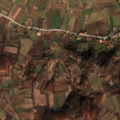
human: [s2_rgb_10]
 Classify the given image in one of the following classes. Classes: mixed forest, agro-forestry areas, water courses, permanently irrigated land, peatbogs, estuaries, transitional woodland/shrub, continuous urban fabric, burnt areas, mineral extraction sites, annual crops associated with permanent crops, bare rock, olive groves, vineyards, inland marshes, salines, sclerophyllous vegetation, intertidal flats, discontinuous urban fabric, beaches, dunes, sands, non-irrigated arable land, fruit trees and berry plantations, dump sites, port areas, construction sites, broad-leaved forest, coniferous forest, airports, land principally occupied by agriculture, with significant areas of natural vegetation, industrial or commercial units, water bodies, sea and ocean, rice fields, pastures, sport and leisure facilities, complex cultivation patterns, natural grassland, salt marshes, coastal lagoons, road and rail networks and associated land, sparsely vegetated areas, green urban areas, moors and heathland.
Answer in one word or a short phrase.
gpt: non-irrigated arable land, complex cultivation patterns, land principally occupied by agriculture, with significant areas of natural vegetation, broad-leaved forest